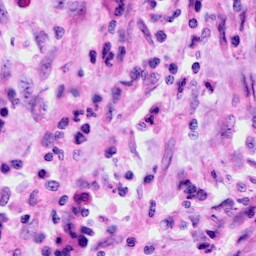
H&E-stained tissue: Cervix